Question: How do I make a 'CheckBoxList' in ASP.NET which looks like this?:

When a List Item is selected I would need the values from both columns. Thanks in advance!
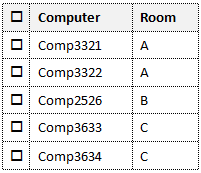
Answer: Since you're presenting multiple columns, a <URL> control is a better alternative to CheckBoxList.
It contains a <URL> column type that renders as column of checkboxes.